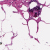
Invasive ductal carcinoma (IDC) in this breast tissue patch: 0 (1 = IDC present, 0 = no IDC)